Interaction volume radius: 5 \u00c5
Interaction volume height: 30 \u00c5
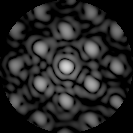
Disorder parameter: 0.3743